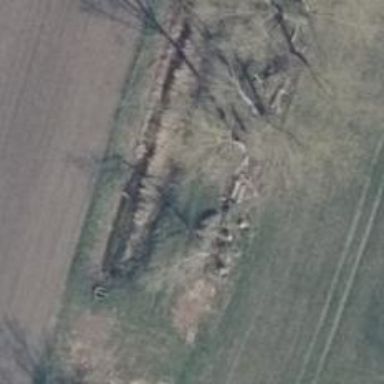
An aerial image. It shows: Row of trees in natural setting.